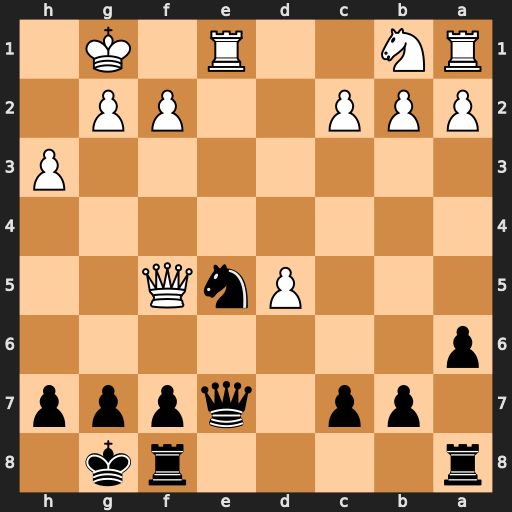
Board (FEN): r4rk1/1pp1qppp/p7/3PnQ2/8/7P/PPP2PP1/RN2R1K1
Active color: b
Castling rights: -
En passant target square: -
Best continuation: Nf3+ gxf3 Qxe1+